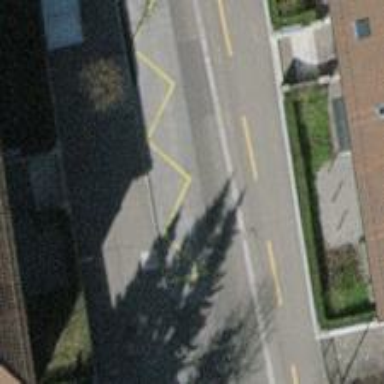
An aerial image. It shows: Trolleybus stop position for public transport.